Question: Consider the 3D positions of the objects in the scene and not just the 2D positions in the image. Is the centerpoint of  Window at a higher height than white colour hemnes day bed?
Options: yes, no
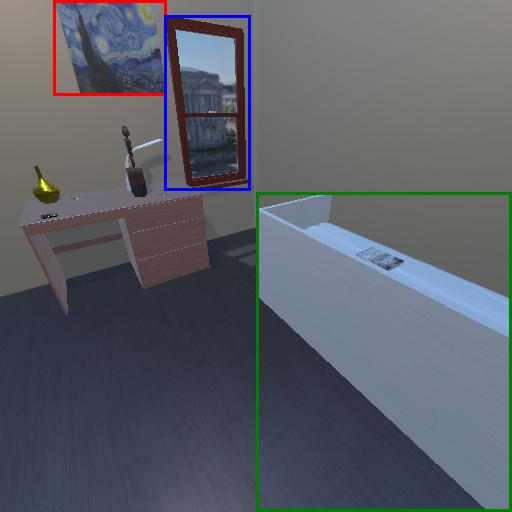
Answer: yes